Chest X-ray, PA view. Patient: 37 years old, sex F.
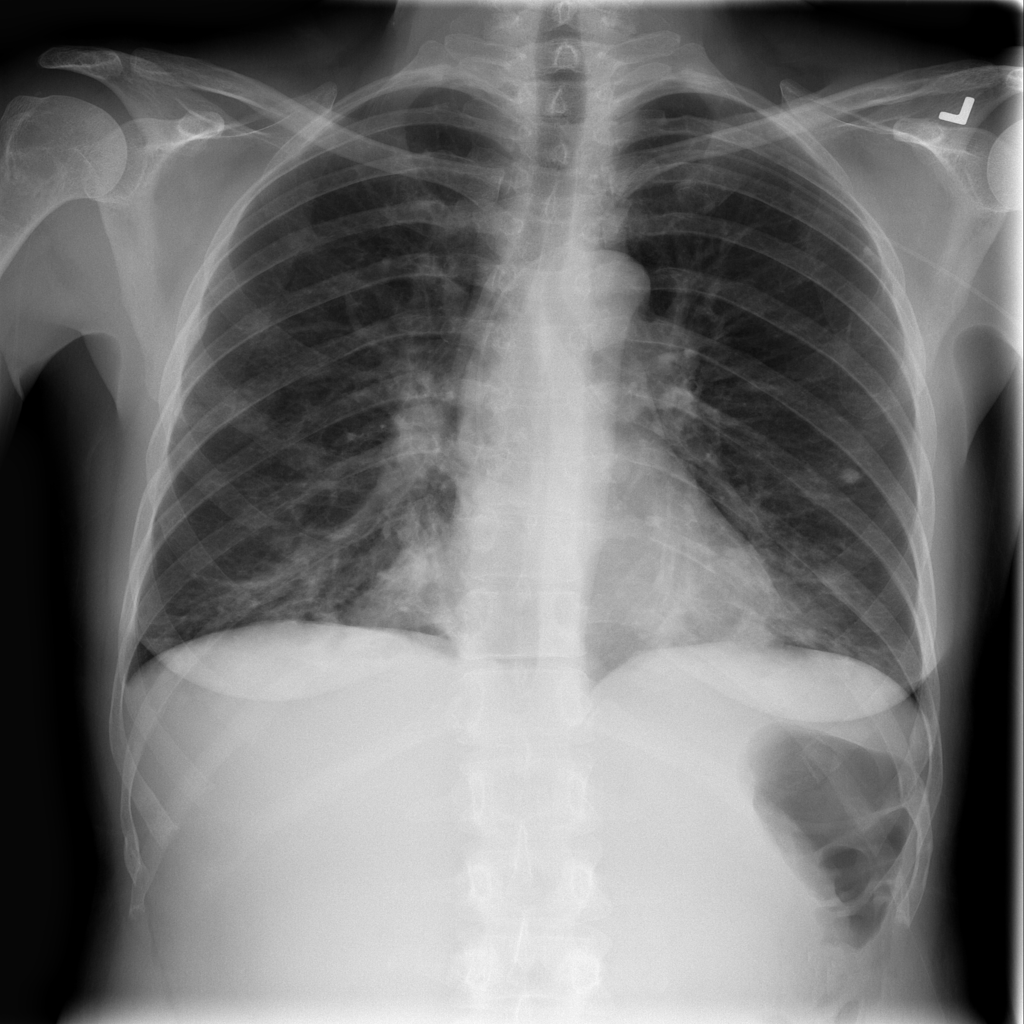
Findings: Nodule, Pneumonia